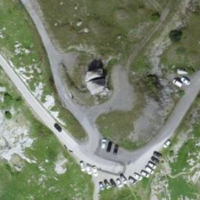
EUNIS habitat code: 23
Species observed at this site:
Oenanthe oenanthe
Gymnadenia conopsea